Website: bh-photo
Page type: customer-info-address
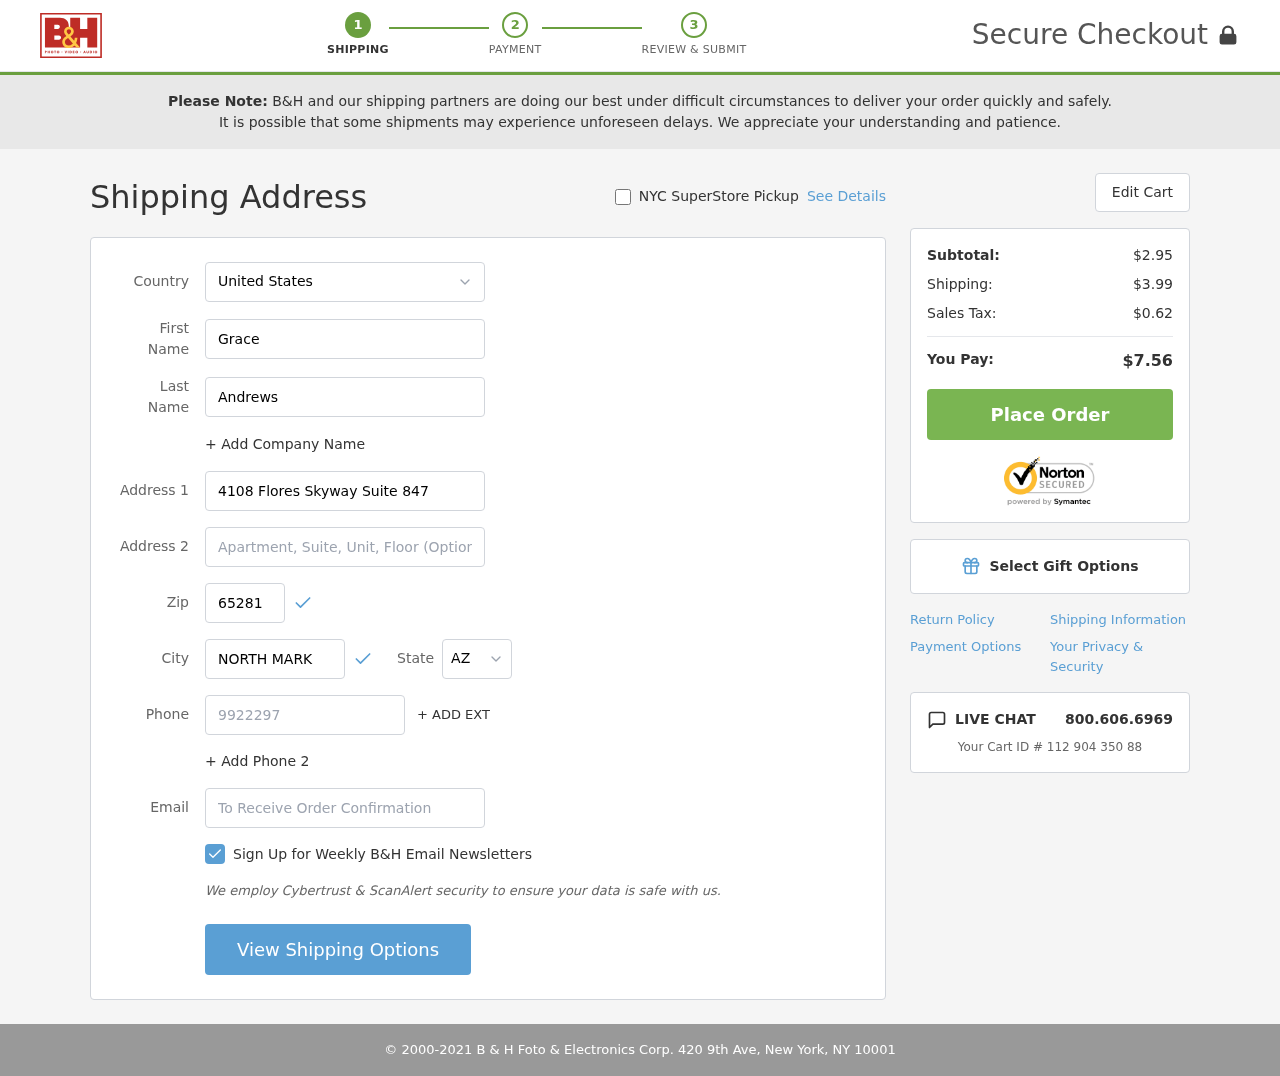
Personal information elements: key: PII_CITY
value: North Mark
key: PII_COUNTRY
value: United States
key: PII_EMAIL
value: grace.andrews@yahoo.com
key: PII_FIRSTNAME
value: Grace
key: PII_LASTNAME
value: Andrews
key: PII_PHONE
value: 9922297934
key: PII_POSTCODE
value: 65281
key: PII_STATE_ABBR
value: AZ
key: PII_STREET
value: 4108 Flores Skyway Suite 847
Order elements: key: ORDER_SUBTOTAL
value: $2.95
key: ORDER_SHIPPING_COST
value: $3.99
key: ORDER_TAX
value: $0.62
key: ORDER_TOTAL
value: $7.56
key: ORDER_ID
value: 112 904 350 88